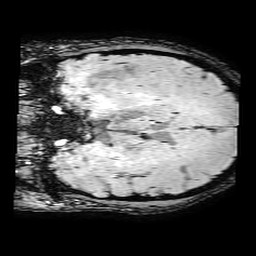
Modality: SWI
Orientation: coronal
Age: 43
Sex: male
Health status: ill
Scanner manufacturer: philips
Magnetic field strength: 3 T
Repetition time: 0.031 s